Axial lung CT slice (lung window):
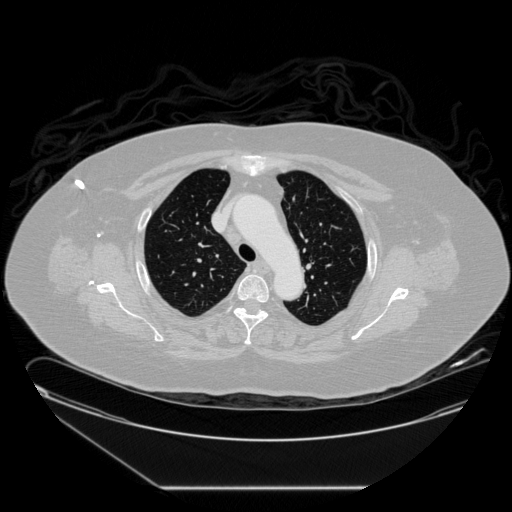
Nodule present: no